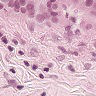
Metastatic tissue present: yes